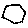
Label: hexagon